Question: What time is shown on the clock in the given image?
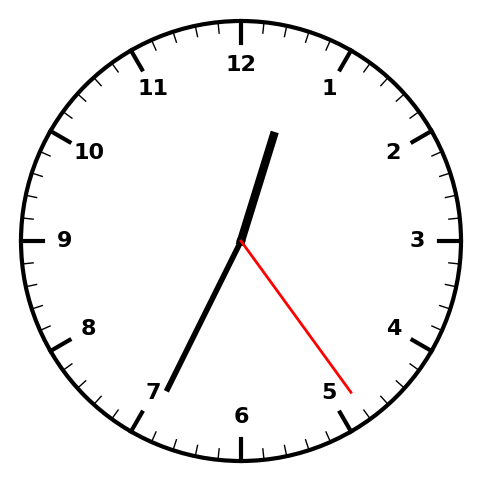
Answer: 12:34:24